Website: home-depot
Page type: billing-address
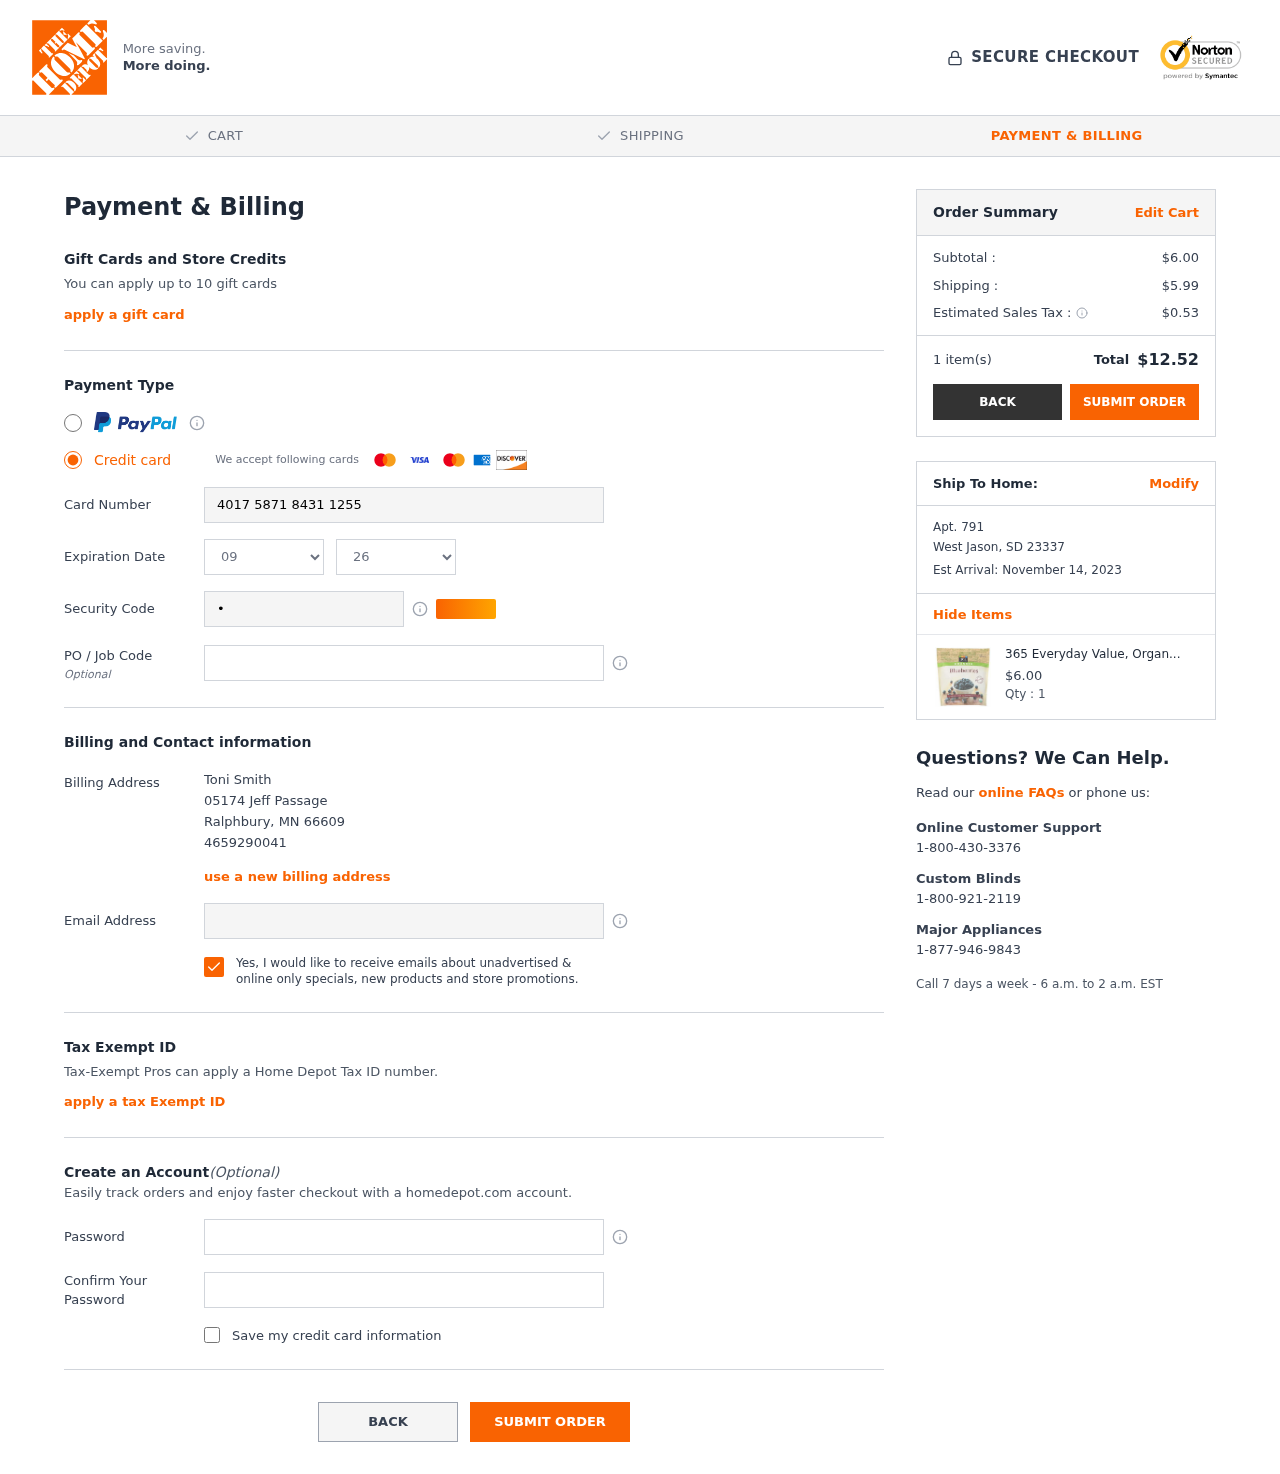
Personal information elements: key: PII_CARD_CVV
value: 117
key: PII_CARD_EXPIRY_MONTH
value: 09
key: PII_CARD_EXPIRY_YEAR
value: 26
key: PII_CARD_NUMBER
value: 4017 5871 8431 1255
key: PII_CITY
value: Ralphbury
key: PII_CITY2
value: West Jason
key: PII_EMAIL
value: toni.smith@hotmail.com
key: PII_FULLNAME
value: Toni Smith
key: PII_PHONE
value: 4659290041
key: PII_POSTCODE
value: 66609
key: PII_POSTCODE2
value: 23337
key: PII_STATE_ABBR
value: MN
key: PII_STATE_ABBR2
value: SD
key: PII_STREET
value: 05174 Jeff Passage
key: PII_STREET2
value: Apt. 791
Product elements: key: PRODUCT1_NAME
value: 365 Everyday Value, Organic Blueberries, 32 oz, (Frozen)
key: PRODUCT1_PRICE
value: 6
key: PRODUCT1_QUANTITY
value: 1
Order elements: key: ORDER_SUBTOTAL
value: $6.00
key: ORDER_SHIPPING_COST
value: $5.99
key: ORDER_TAX
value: $0.53
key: ORDER_NUM_ITEMS
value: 1 item(s)
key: ORDER_TOTAL
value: $12.52
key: ORDER_DELIVERY_DATE
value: Est Arrival: November 14, 2023